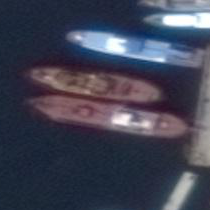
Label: civil